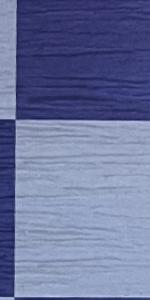
Label: Pawn_Black